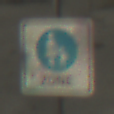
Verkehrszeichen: BeginnFussgaengerzone
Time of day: MorningAfternoon
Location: Outdoor (Beach)
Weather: PartlyCloudy
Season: NotSpecified
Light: Natural